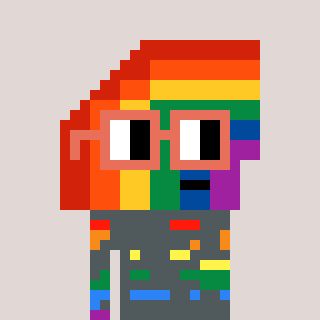
a pixel art character with square orange glasses, a rainbow-shaped head and a orange-colored body on a warm background